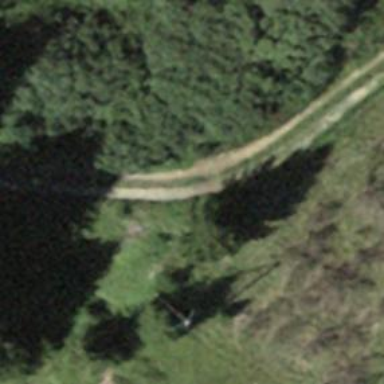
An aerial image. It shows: Grassy track with grade5 tracktype.